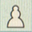
Piece: wP